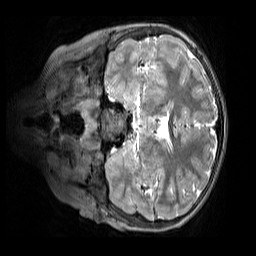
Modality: T2w
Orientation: coronal
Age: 8
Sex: male
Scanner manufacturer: siemens
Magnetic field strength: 3 T
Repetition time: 3.2 s
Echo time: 0.408 s